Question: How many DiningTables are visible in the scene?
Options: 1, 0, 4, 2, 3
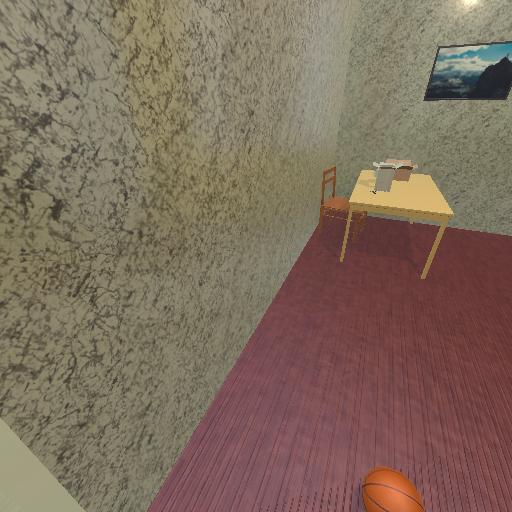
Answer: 1